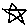
Label: star